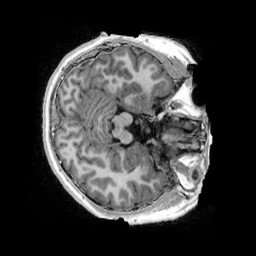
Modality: UNIT1_denoised
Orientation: axial
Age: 12
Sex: female
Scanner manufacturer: siemens
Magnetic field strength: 3 T
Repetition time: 4 s
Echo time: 0.00303 s